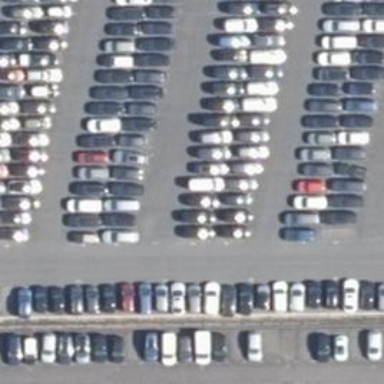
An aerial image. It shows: Road serving as parking aisle.